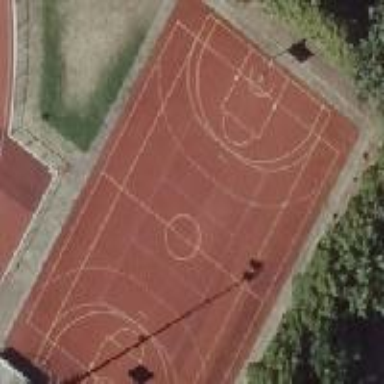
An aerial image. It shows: Basketball court located in leisure land pitch.